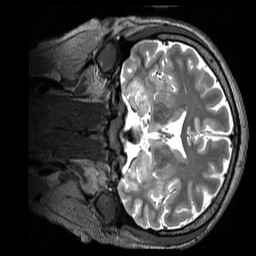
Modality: T2w
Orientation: coronal
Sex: male
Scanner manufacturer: siemens
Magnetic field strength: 3 T
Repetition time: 3.2 s
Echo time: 0.409 s